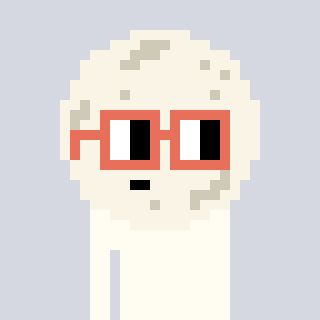
a pixel art character with square orange glasses, a moon-shaped head and a bege-colored body on a cool background